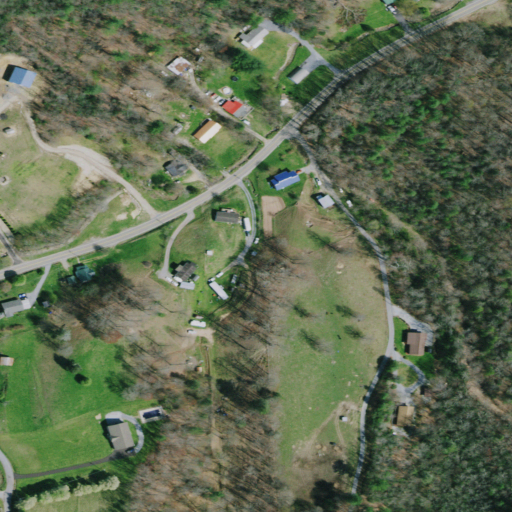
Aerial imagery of valley in Tennessee named Gum Hollow containing deciduous forest, open development, mixed forest, pasture, low intensity development, and medium intensity development